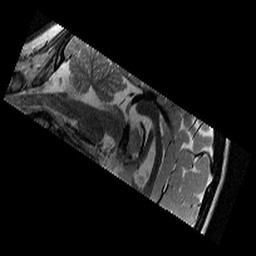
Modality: T2w
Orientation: sagittal
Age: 9
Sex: female
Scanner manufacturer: siemens
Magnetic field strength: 3 T
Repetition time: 9.23 s
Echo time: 0.067 s